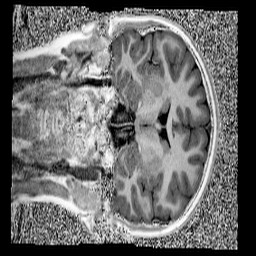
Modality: UNIT1
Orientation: coronal
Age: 9
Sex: male
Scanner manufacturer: siemens
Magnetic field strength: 3 T
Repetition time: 4 s
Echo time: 0.00299 s